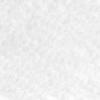
Label: no_change